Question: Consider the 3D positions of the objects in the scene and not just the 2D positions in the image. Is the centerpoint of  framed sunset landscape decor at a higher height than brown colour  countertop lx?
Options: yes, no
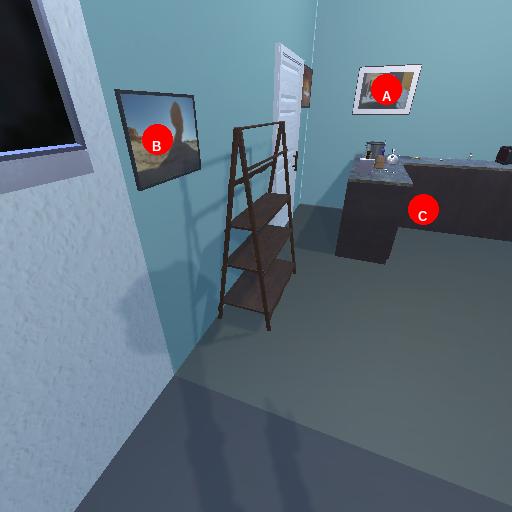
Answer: yes